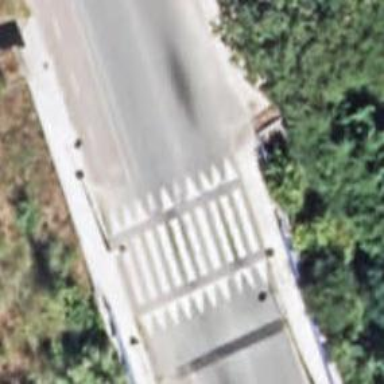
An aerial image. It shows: Marked crossing with traffic calming table.